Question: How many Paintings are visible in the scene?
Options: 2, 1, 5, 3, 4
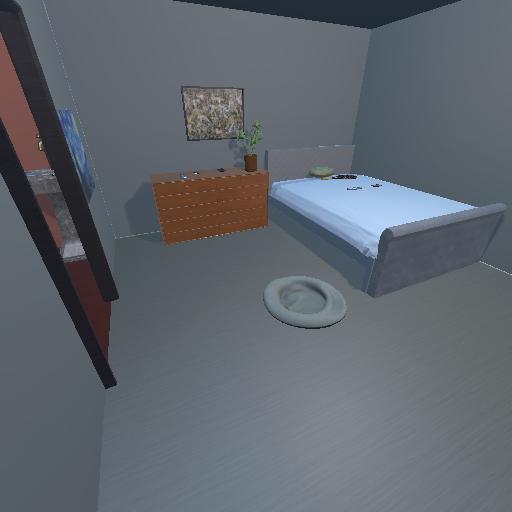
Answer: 2